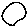
Label: circle